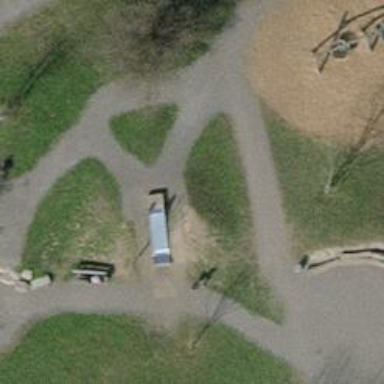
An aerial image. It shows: Playground featuring slide.